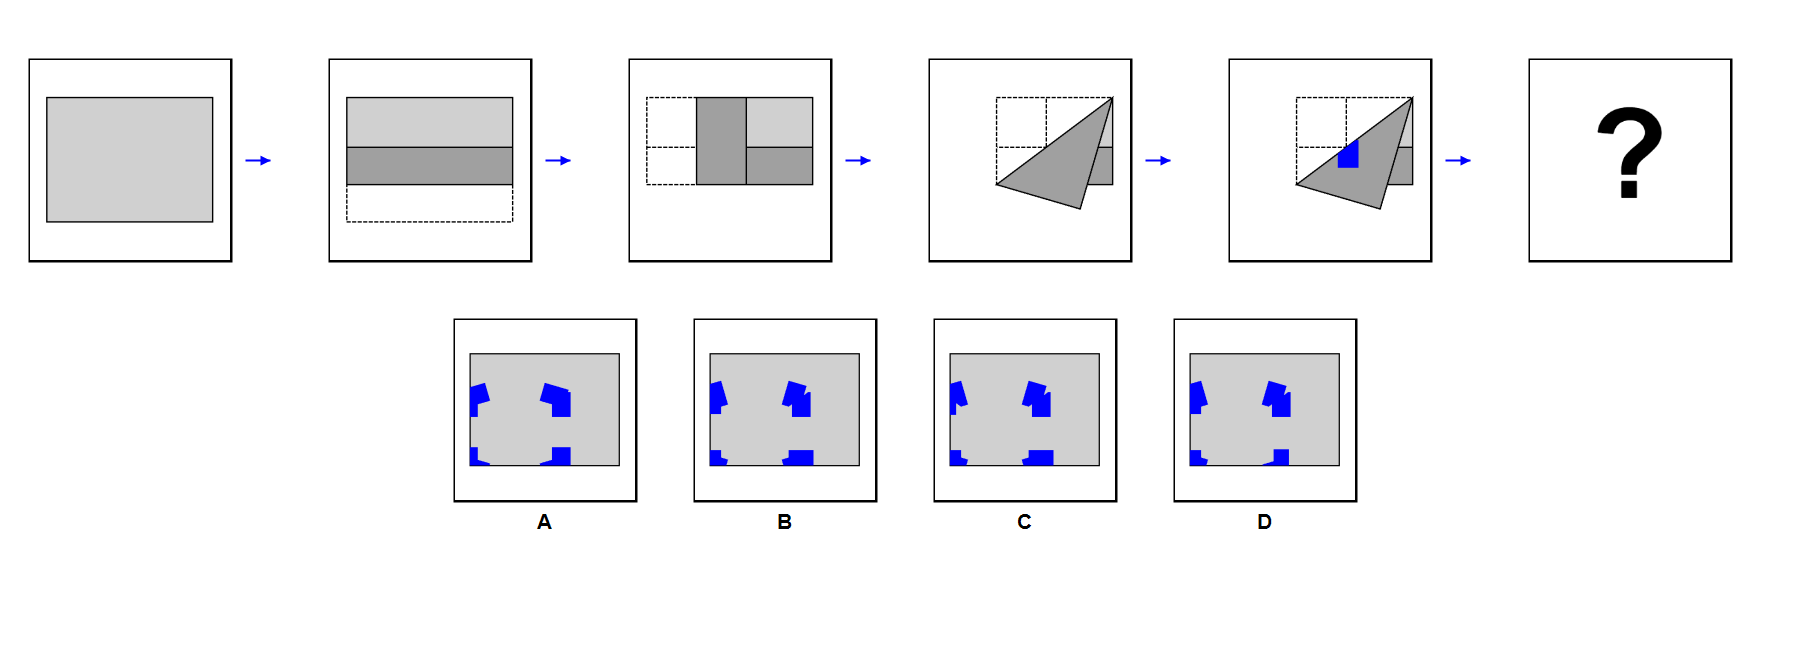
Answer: A